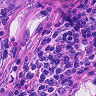
Metastatic tissue present: no